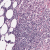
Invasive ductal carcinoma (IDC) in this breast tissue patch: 1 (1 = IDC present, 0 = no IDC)